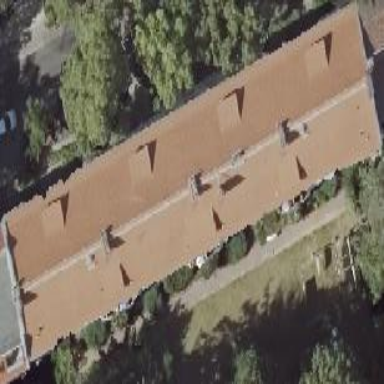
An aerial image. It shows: Red-roofed apartment building.